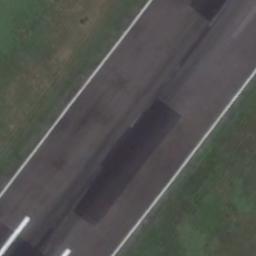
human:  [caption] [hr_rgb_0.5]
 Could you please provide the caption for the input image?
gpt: The grass is around the runway .

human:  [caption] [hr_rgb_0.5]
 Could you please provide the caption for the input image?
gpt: The runway goes through the lawn .

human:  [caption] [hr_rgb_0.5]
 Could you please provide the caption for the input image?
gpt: There is a green lawn next to the runway, And there are white dashes on the runway .

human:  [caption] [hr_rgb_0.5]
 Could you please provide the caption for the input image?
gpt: The runway is on the grass .

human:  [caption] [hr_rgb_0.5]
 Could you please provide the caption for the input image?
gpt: There are green meadows beside the runway .